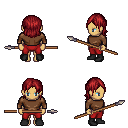
a pixel art fantasy rpg character, female body template, human, tanned skin, brown long-sleeve shirt, red pants, brunette long bangs hairstyle, black shoes, spear, four views (front, back, left, right), 2x2 character sprite sheet, small pixel art, hard edges, no anti-aliasing